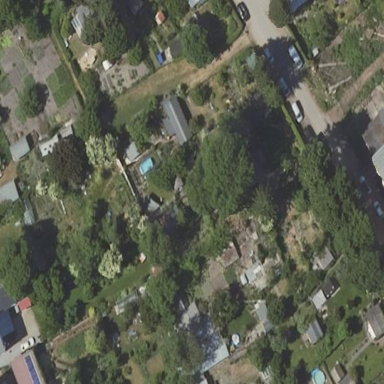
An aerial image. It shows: Area designated for allotments.